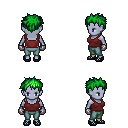
a pixel art fantasy rpg character, female body template, dark elf, purple skin, maroon pirate shirt, teal pants, green bedhead hairstyle, metal gloves, ghillies, four views (front, back, left, right), 2x2 character sprite sheet, small pixel art, hard edges, no anti-aliasing